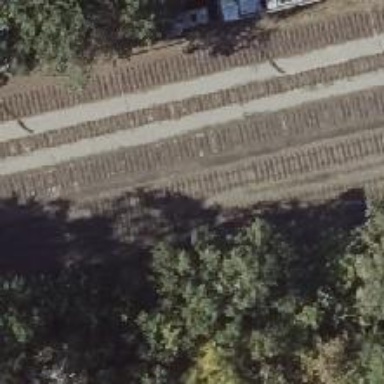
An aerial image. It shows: Railway switch with the turnout side on the left.